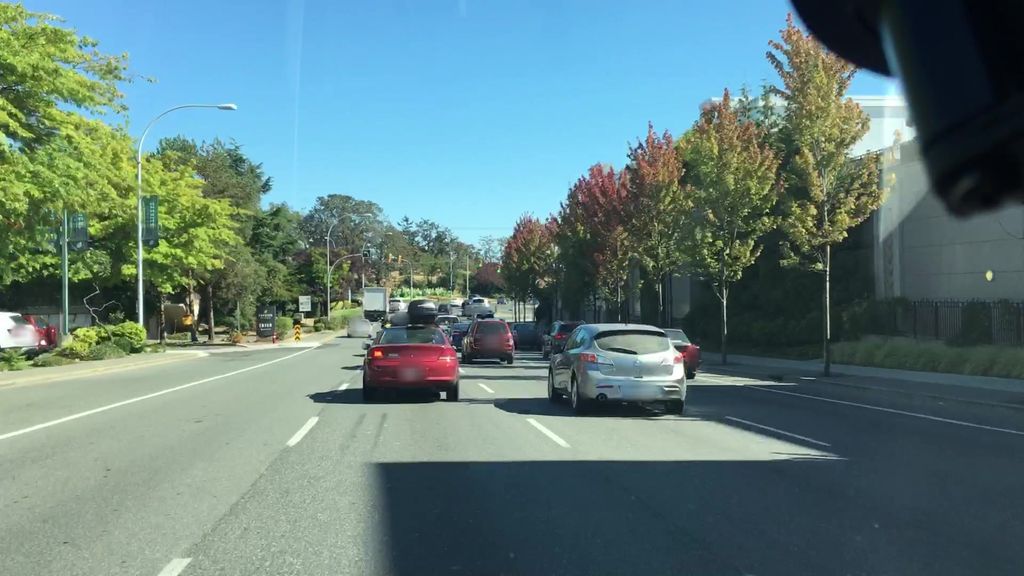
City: victoria